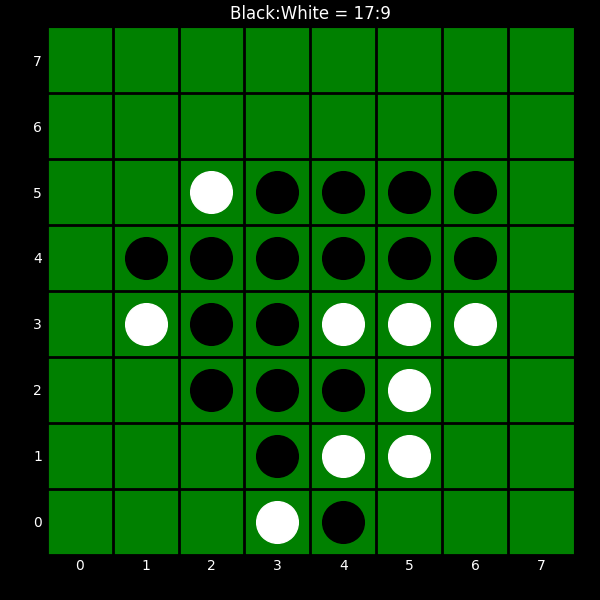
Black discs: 17
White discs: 9